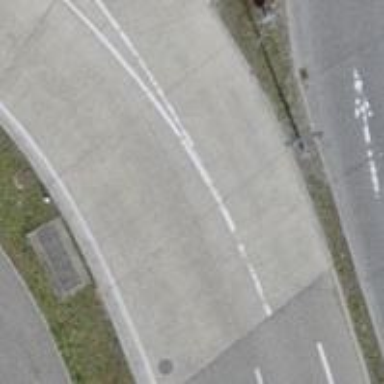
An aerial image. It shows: Asphalt road classified as primary highway.